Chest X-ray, AP view. Patient: 55 years old, sex F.
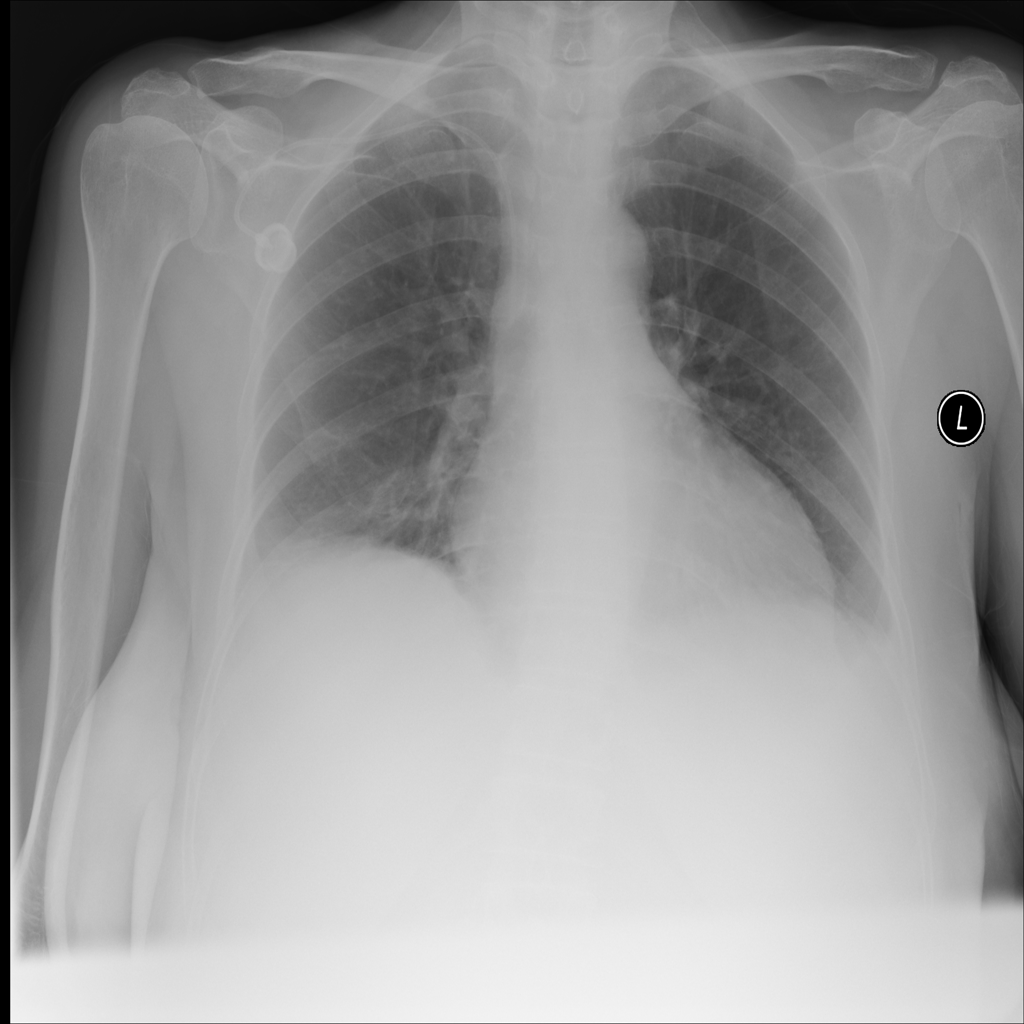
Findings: Atelectasis